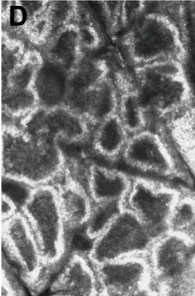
RCM pictures. (D) The RCM pictures of the fifth proband.
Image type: pathology (immunostaining)